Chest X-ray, PA view. Patient: 36 years old, sex F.
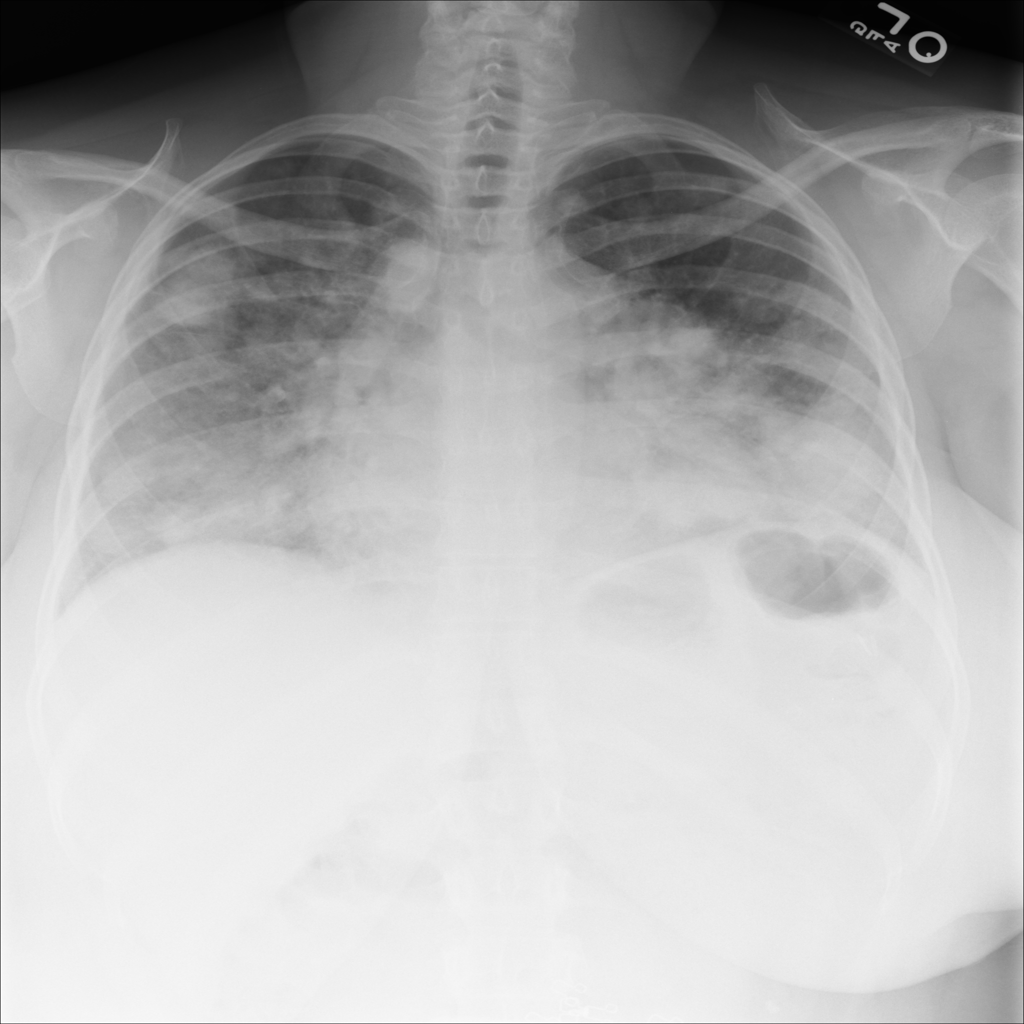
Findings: Effusion, Infiltration, Mass